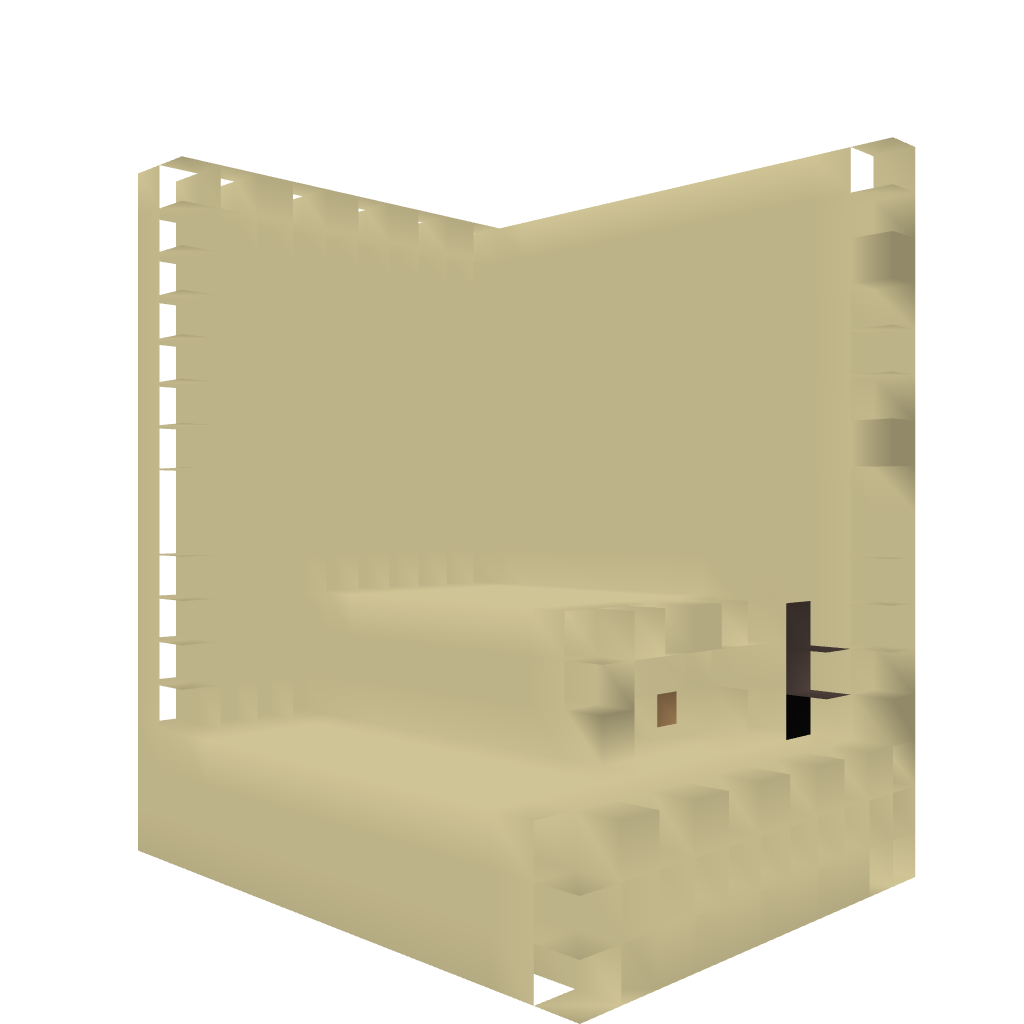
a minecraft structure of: Redstone Dice